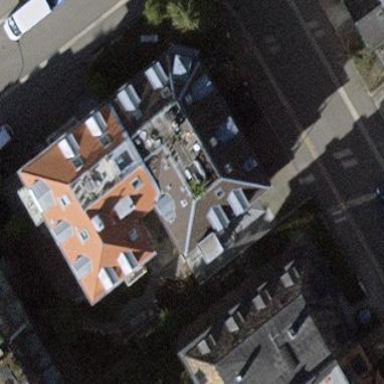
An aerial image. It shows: Building with half-hipped roof shape.